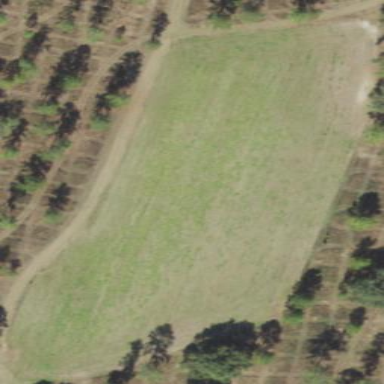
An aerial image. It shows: Orchard.